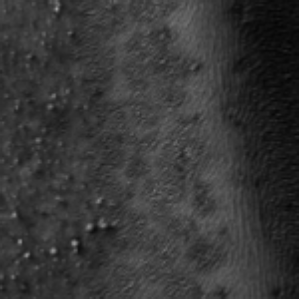
Label: frost